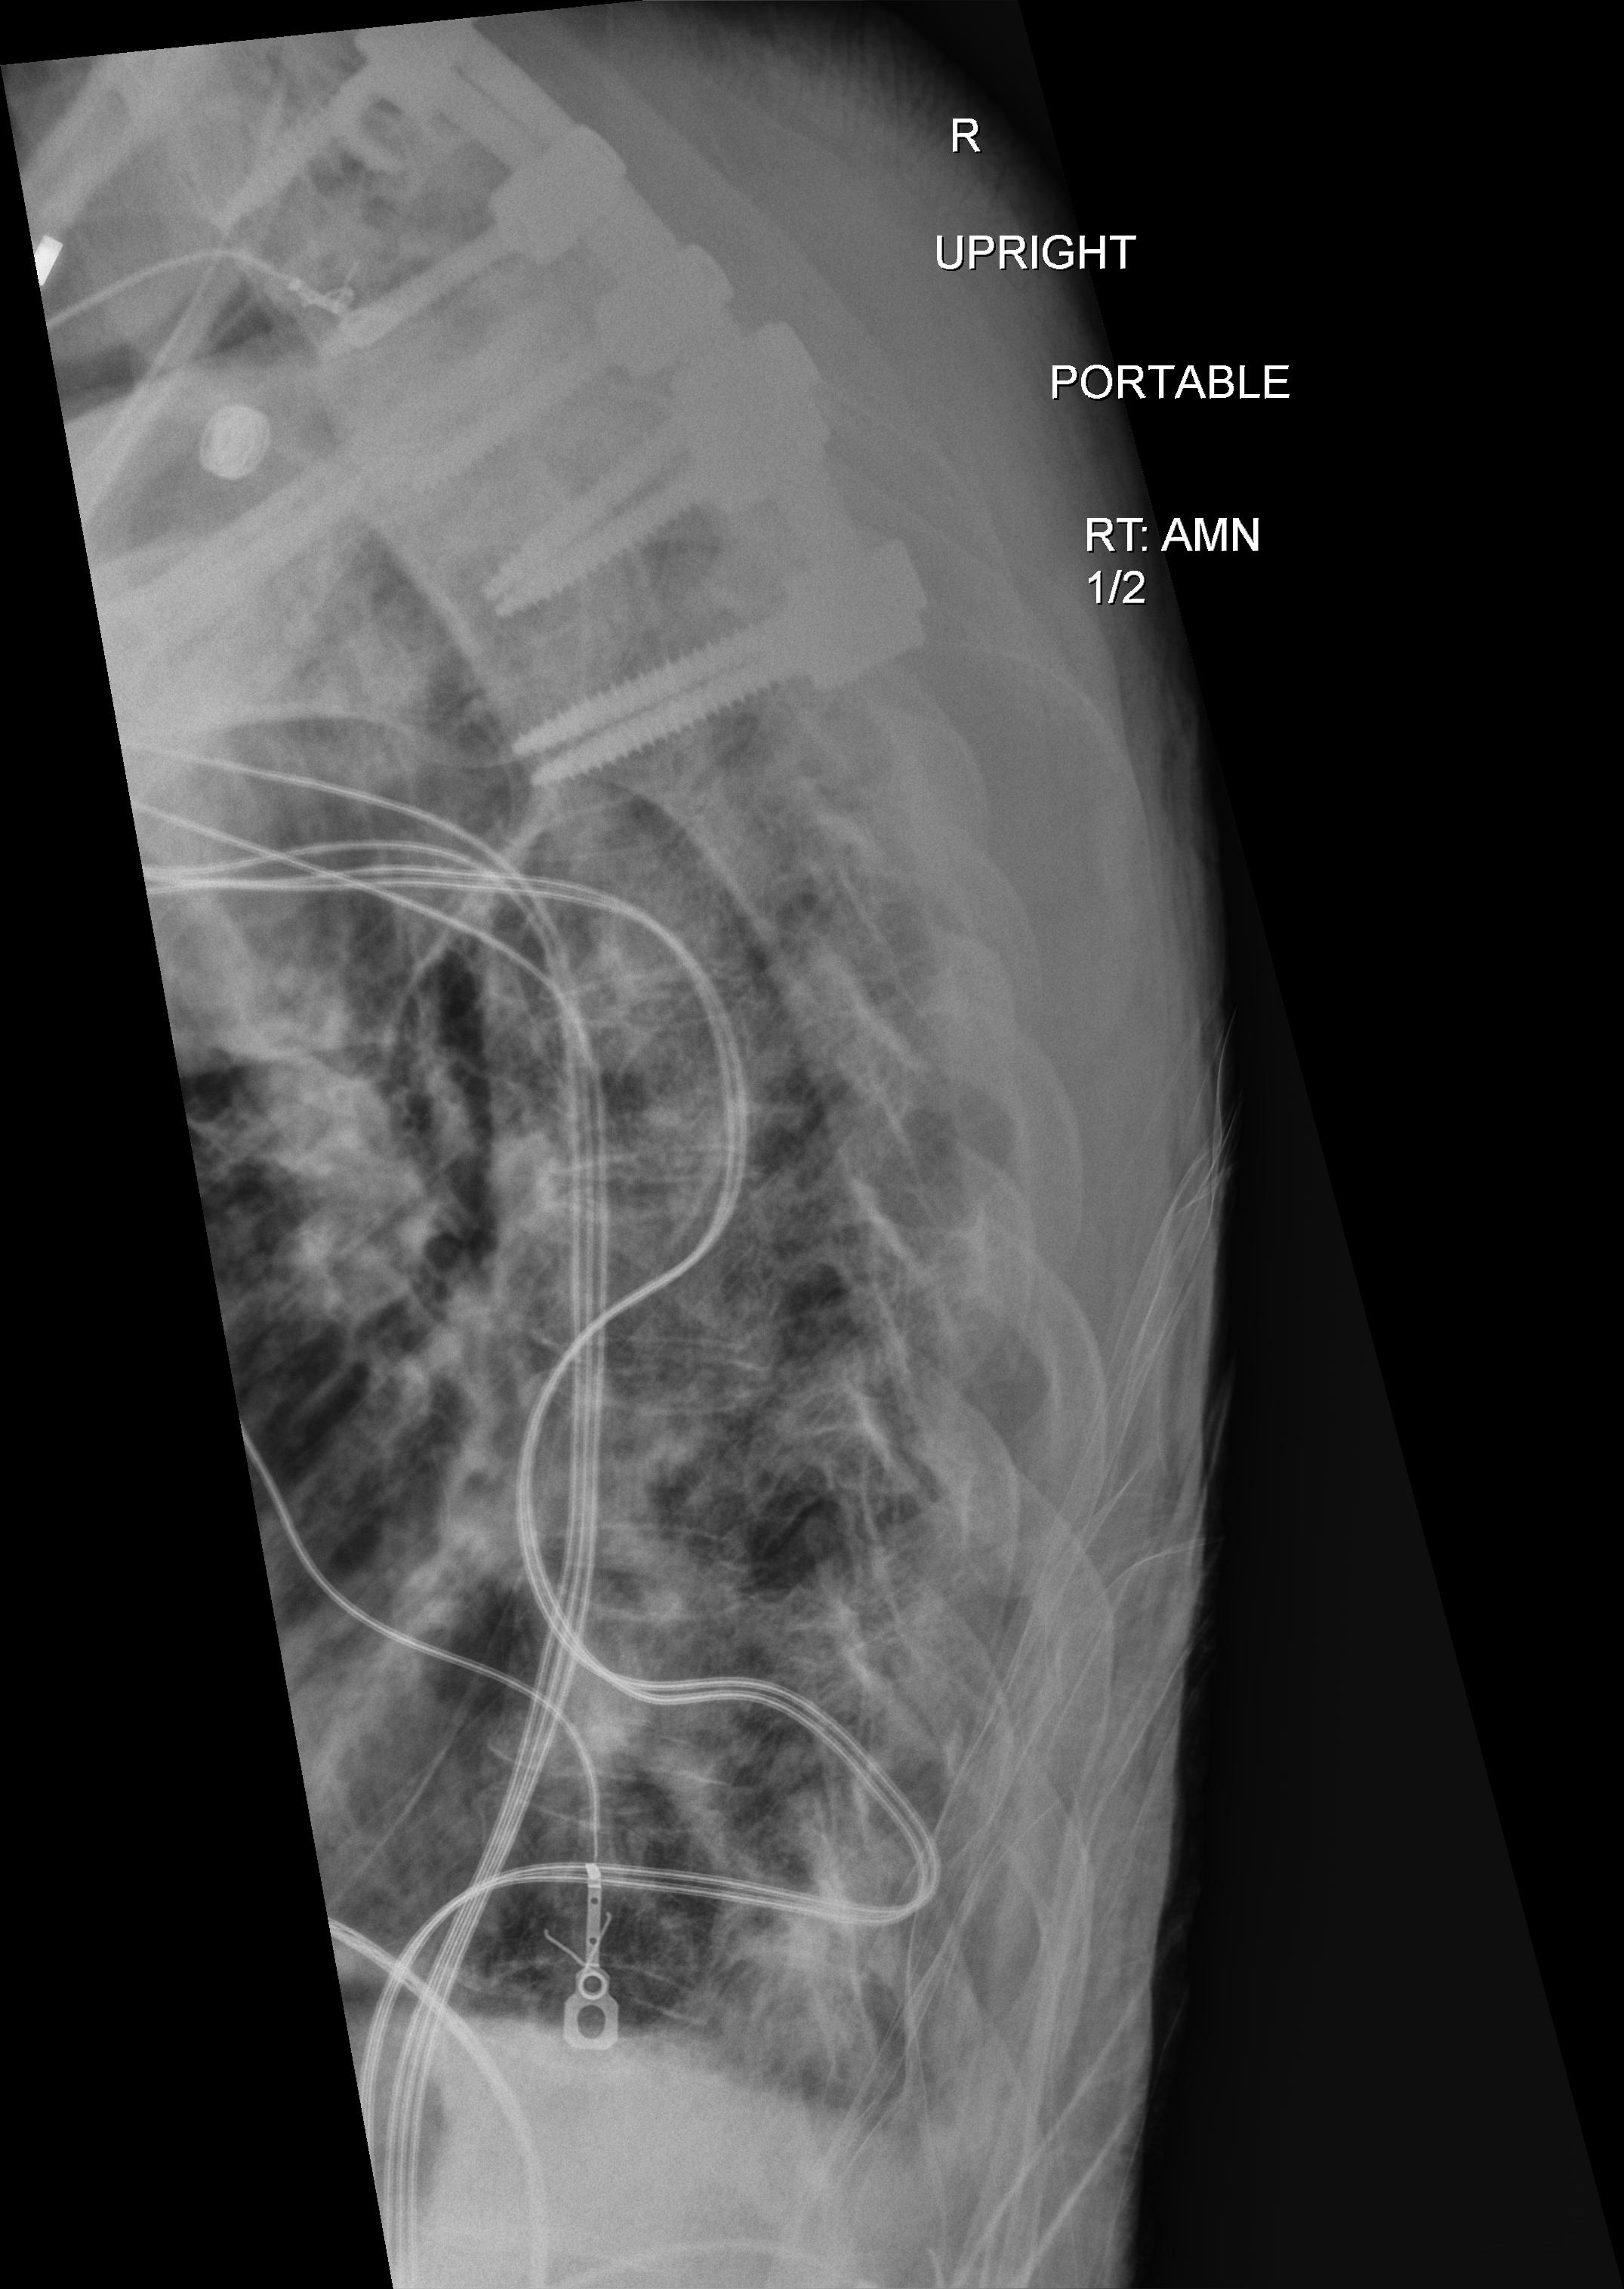
View: AP
Implant manufacturer: Styker everest (K2M)